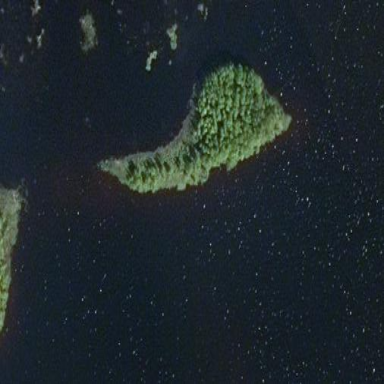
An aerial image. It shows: Islet.